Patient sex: M
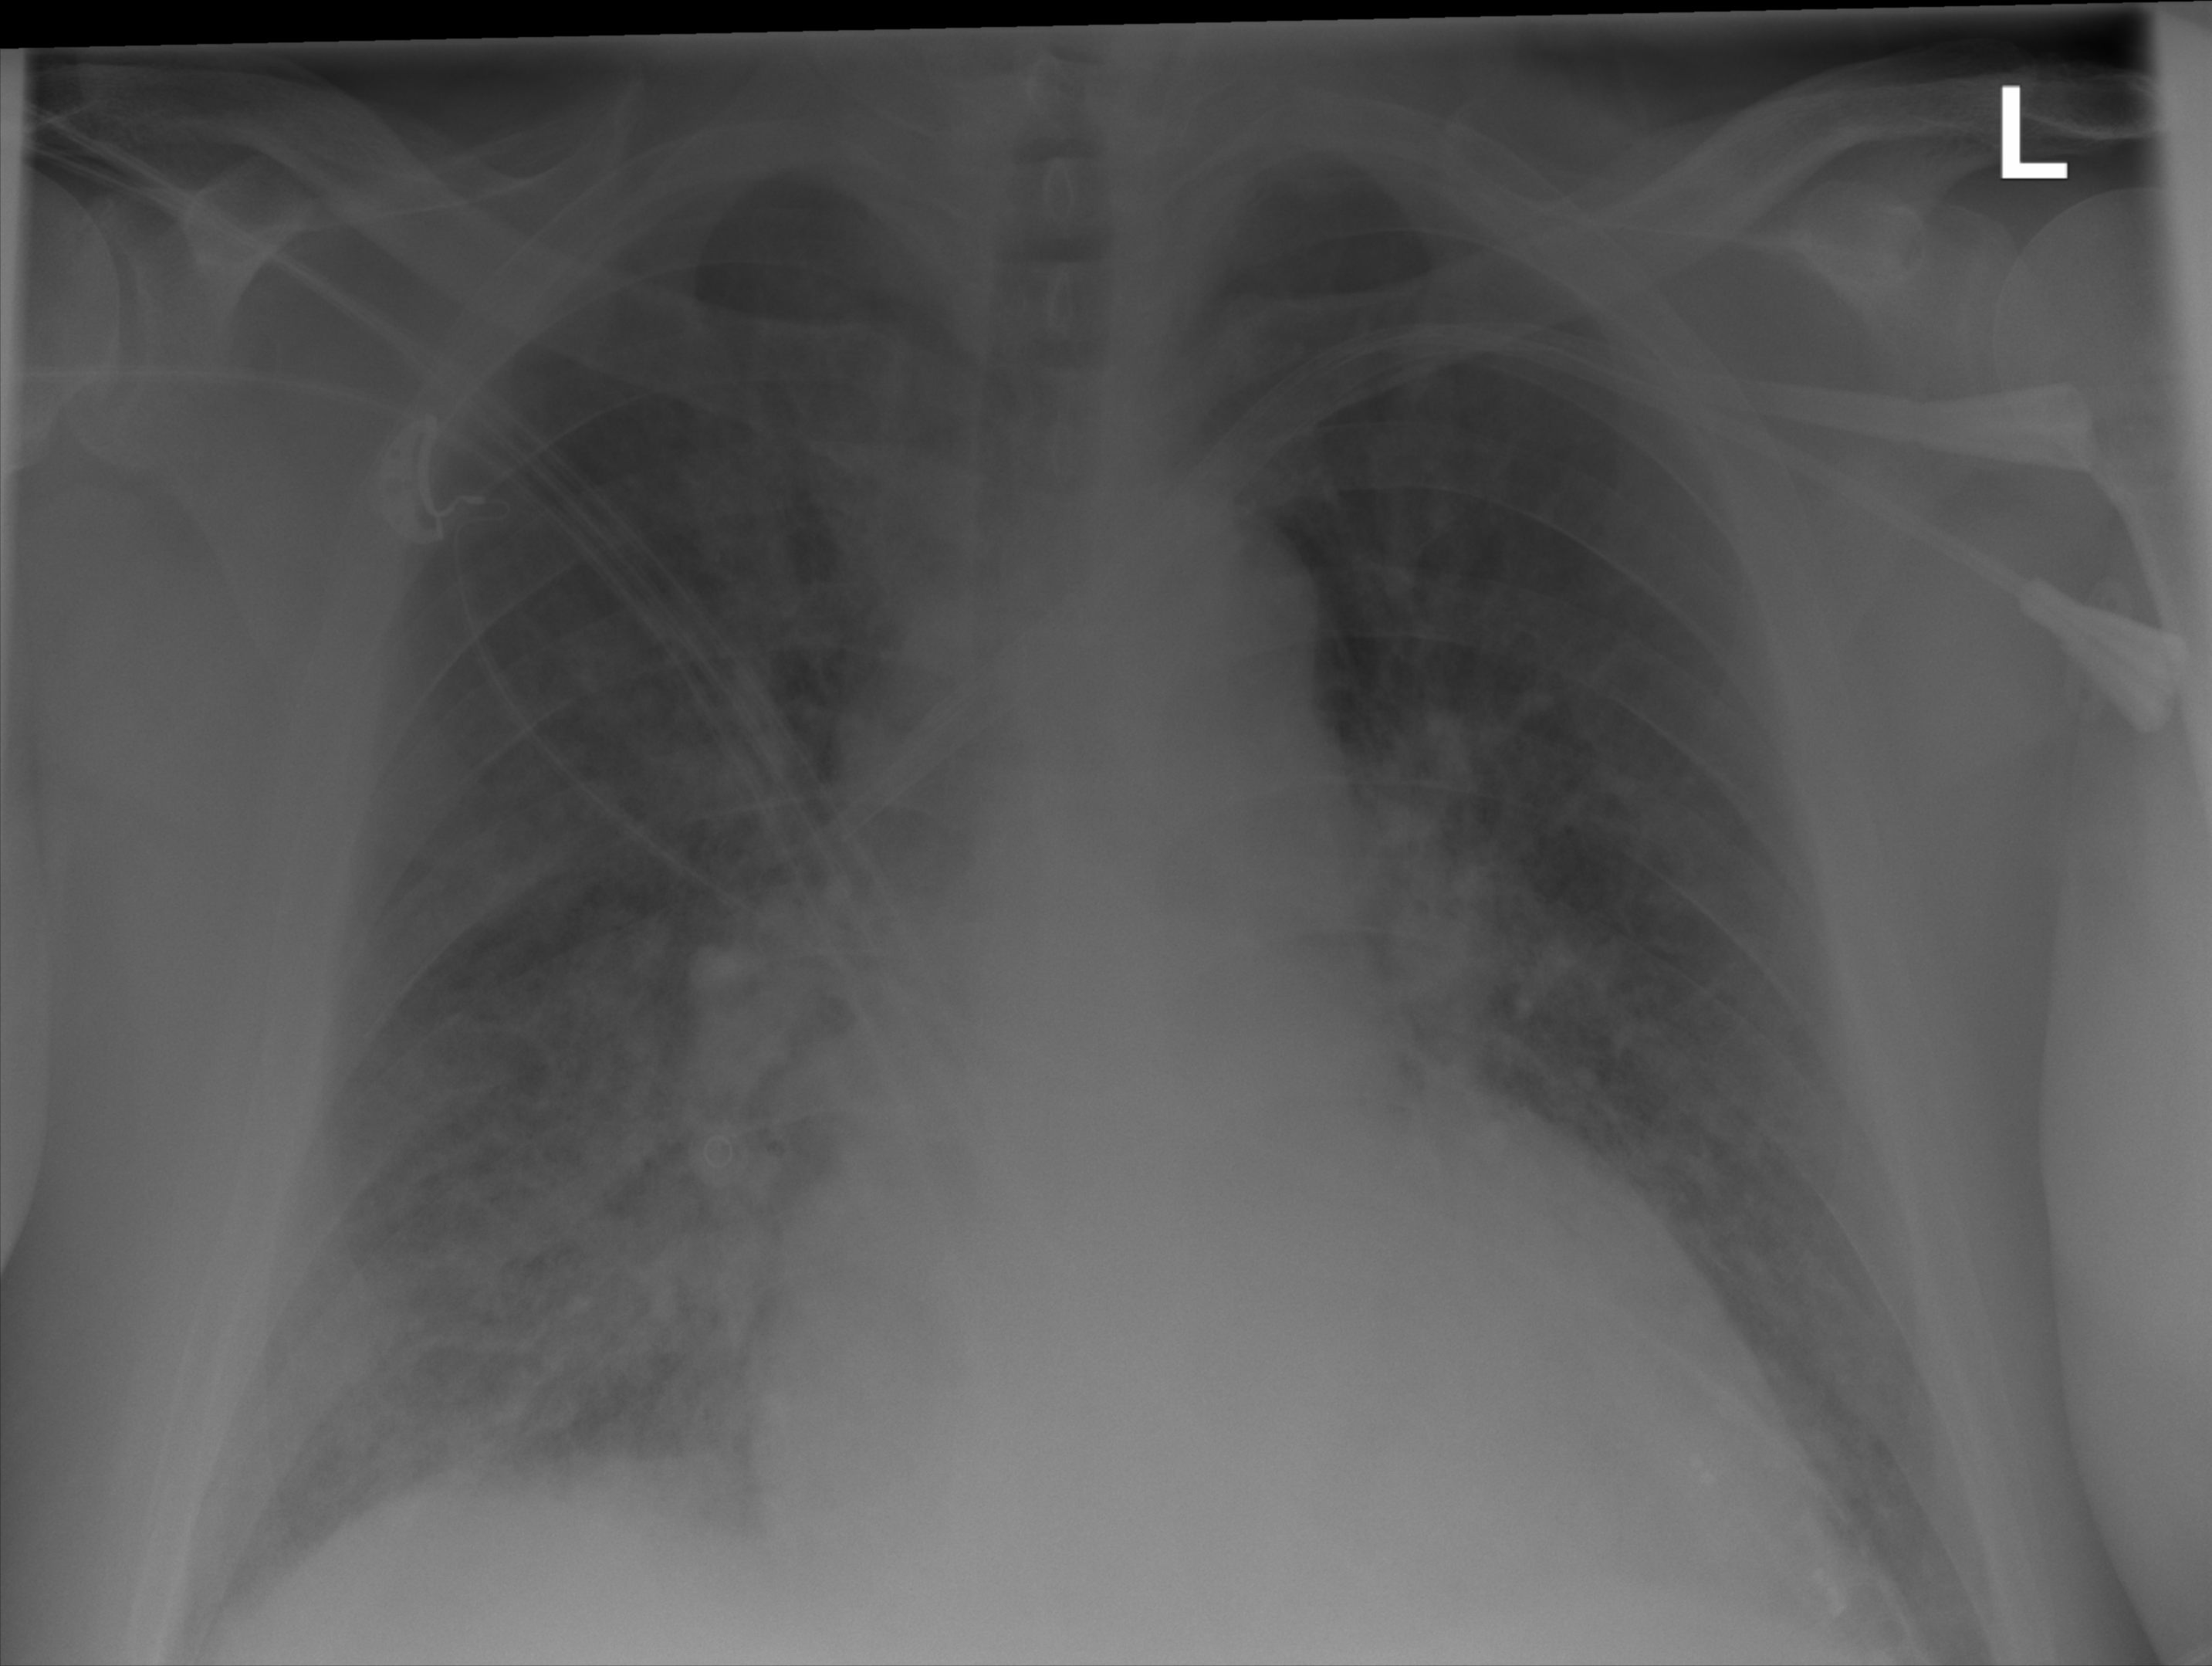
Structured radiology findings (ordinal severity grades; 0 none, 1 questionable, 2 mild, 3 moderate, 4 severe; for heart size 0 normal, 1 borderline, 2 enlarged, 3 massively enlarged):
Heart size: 2
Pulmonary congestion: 2
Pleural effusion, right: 0
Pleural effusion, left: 0
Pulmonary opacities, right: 3
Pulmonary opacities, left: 2
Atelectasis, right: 2
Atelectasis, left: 2